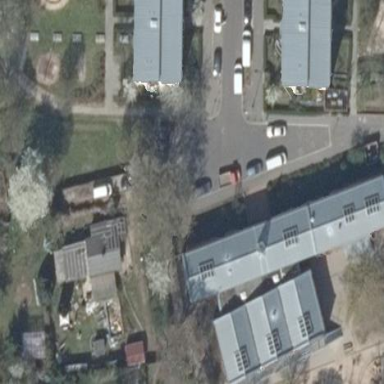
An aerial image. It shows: Kindergarten building with gabled roof.